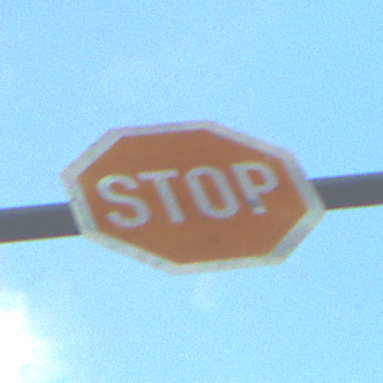
Verkehrszeichen: Stop
Umgebung: Outdoor, RoadRail
Tageszeit: SunriseSunset
Wetter: PartlyCloudy
Licht: Natural
Jahreszeit: NotSpecified
Kontrast: LowContrast